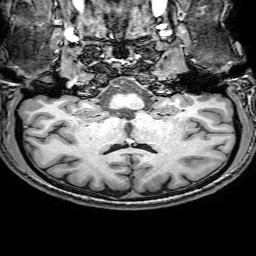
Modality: T1w
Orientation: sagittal
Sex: male
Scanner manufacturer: philips
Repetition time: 0.00822 s
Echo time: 0.0038 s